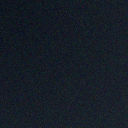
Screen state: off